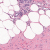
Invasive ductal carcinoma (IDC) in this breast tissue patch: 0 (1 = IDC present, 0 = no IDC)